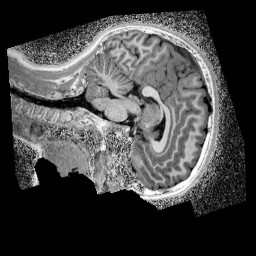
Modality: UNIT1_denoised
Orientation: sagittal
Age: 11
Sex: female
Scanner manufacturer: siemens
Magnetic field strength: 3 T
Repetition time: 4 s
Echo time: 0.00299 s